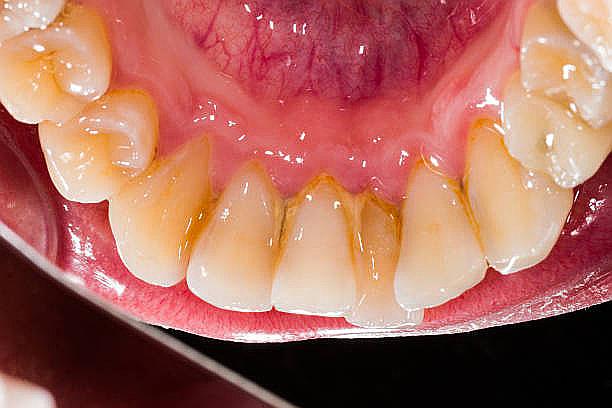
Condition: Gingivitis